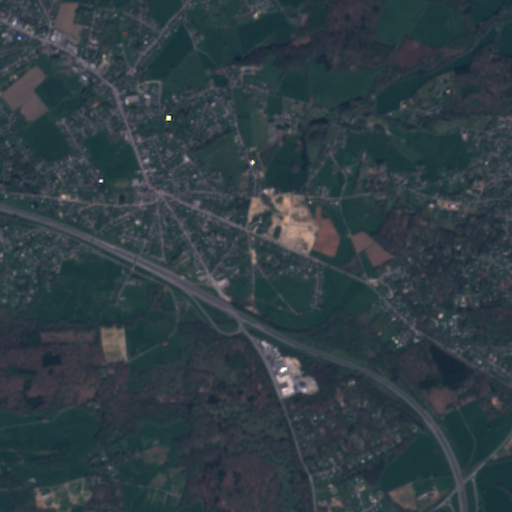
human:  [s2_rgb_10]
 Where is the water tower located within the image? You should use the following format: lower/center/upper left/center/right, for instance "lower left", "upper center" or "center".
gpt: The water tower is located in the center left of the image.
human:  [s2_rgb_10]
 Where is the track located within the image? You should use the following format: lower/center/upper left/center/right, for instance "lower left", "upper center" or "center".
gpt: There is no track in the image.